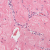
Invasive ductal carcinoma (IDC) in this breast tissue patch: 0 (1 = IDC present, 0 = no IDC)